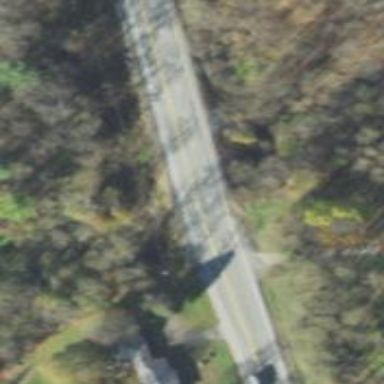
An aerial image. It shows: Trunk highway.